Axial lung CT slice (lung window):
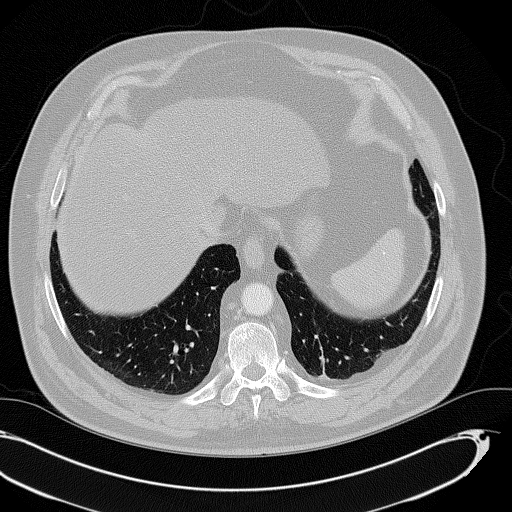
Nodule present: no